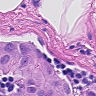
Metastatic tissue present: yes